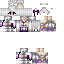
A female skeleton skin with pale skin, wearing blonde helmet dressed in a purple armor chest and white pants, featuring a closed mouth.